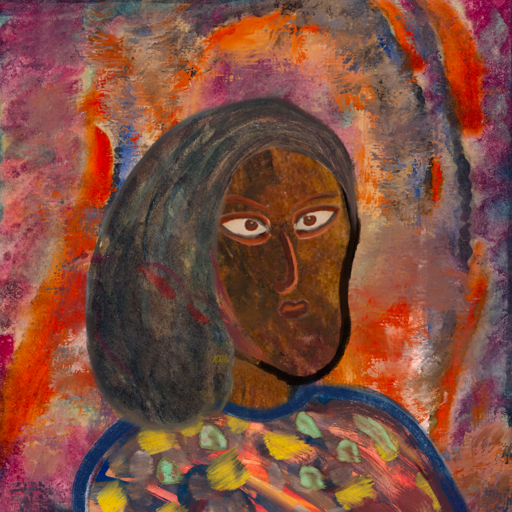
Background: Experience, Head And Neck Side: Mosgoul, Face Side: Roy_Bahadur, Bust: Mother_And_Son_Mother, Hair Side: Gypsy_Mother, Head Accessory: Blank, Second Necklace: Blank, Necklace: Blank, Baby: Blank